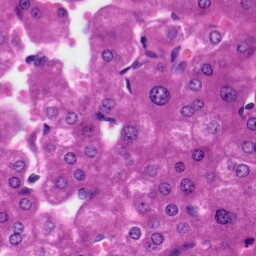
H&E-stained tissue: Liver